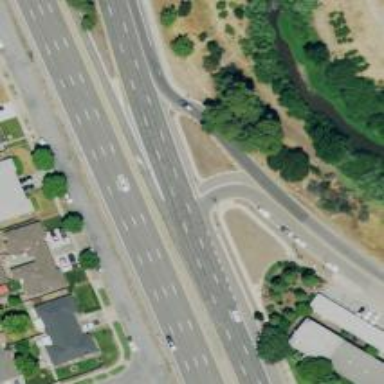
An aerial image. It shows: Trunk link highway.